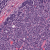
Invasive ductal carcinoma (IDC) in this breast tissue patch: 1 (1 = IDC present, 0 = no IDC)